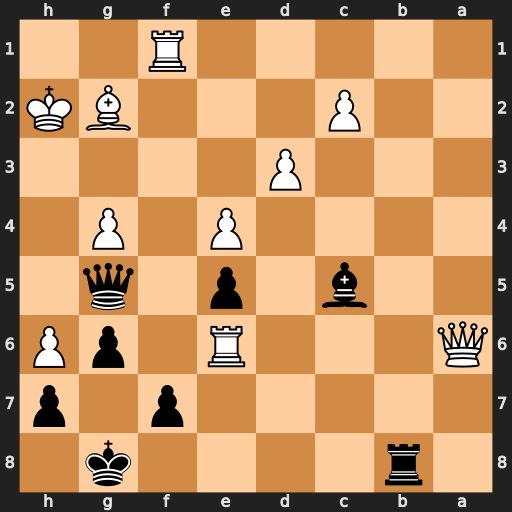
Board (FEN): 1r4k1/5p1p/Q3R1pP/2b1p1q1/4P1P1/3P4/2P3BK/5R2
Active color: b
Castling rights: -
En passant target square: -
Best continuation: Qh4+ Bh3 Bf2 Rxf2 Qxf2+